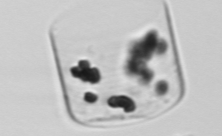
Label: Guinardia_flaccida